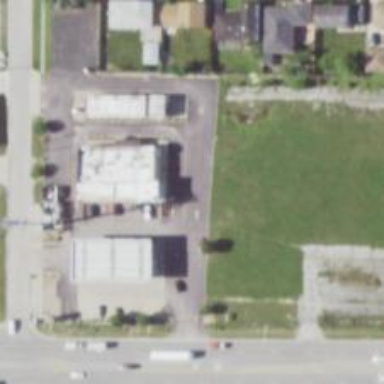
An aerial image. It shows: Convenience shop.